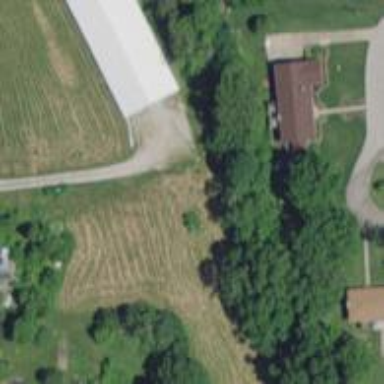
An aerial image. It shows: Driveway.